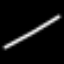
Label: line